Question: I want my icon to have a gradient . I found how to make a gradient background, but it doesn't help in my case.
Here's my icon code:
'''
<vector xmlns:android="http://schemas.android.com/apk/res/android"
android:width="24dp"
android:height="24dp"
android:viewportWidth="24.0"
android:viewportHeight="24.0">
<path
android:strokeColor="#000"
android:fillColor="#000"
android:pathData="M12,12m-3.2,0a3.2,3.2 0,1 1,6.4 0a3.2,3.2 0,1 1,-6.4 0"/>
<path
android:fillColor="#FF000000"
android:pathData="M9,2L7.17,4L4,4c-1.1,0 -2,0.9 -2,2v12c0,1.1 0.9,2 2,2h16c1.1,0 2,-0.9 2,-2L22,6c0,-1.1 -0.9,-2 -2,-2h-3.17L15,2L9,2zM12,17c-2.76,0 -5,-2.24 -5,-5s2.24,-5 5,-5 5,2.24 5,5 -2.24,5 -5,5z"/>
</vector>
'''
So far I made this to get a gradient text:
'''
mPicGallery = (Button) getView().findViewById(R.id.get_picture_gallery);
Shader textShader_8 = new LinearGradient(200, 20, 50, 10, new int[]{Color.parseColor("#01579b"),Color.parseColor("#006064")}, new float[]{0, 1}, Shader.TileMode.CLAMP);
mPicGallery.getPaint().setShader(textShader_8);
'''
It's very dirty, but I couldn't find a better way of doing it.
So my question is: How can I make an icon with gradient in the color.
Example of what I mean:

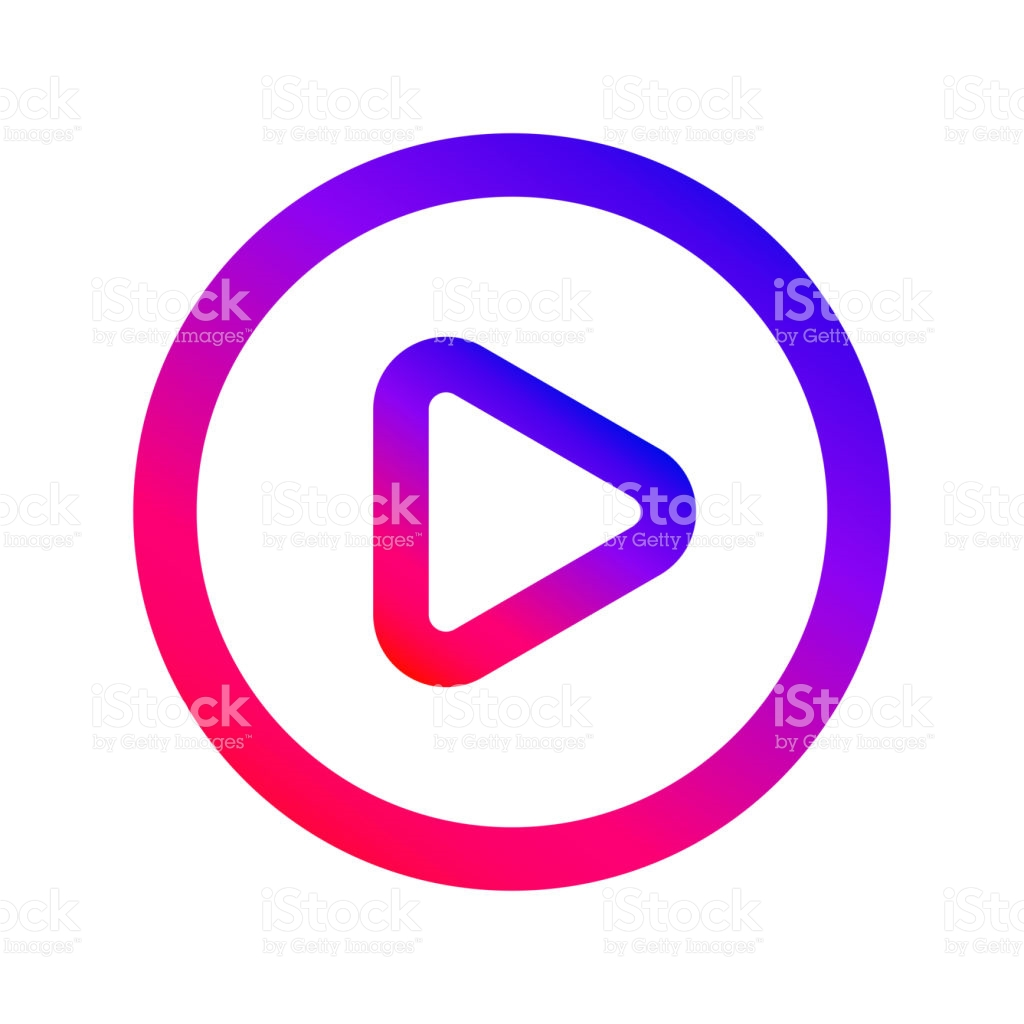
Answer: Try to do it in VectorDrawable like below
'''
<vector xmlns:android="http://schemas.android.com/apk/res/android"
xmlns:aapt="http://schemas.android.com/aapt"
android:width="24dp"
android:height="24dp"
android:viewportHeight="24.0"
android:viewportWidth="24.0">
<path
android:fillType="evenOdd"
android:pathData="M12,12m-3.2,0a3.2,3.2 0,1 1,6.4 0a3.2,3.2 0,1 1,-6.4 0">
<aapt:attr name="android:fillColor">
<gradient
android:gradientRadius="22"
android:type="radial">
<item
android:color="#000000"
android:offset="0.0" />
<item
android:color="#FFFFFFFF"
android:offset="1.0" />
</gradient>
</aapt:attr>
</path>
<path
android:fillColor="#FF000000"
android:pathData="M9,2L7.17,4L4,4c-1.1,0 -2,0.9 -2,2v12c0,1.1 0.9,2 2,2h16c1.1,0 2,-0.9 2,-2L22,6c0,-1.1 -0.9,-2 -2,-2h-3.17L15,2L9,2zM12,17c-2.76,0 -5,-2.24 -5,-5s2.24,-5 5,-5 5,2.24 5,5 -2.24,5 -5,5z" />
'''
You will find more details in the docs
<URL>
and probably many more tutorials if You ask uncle google :)